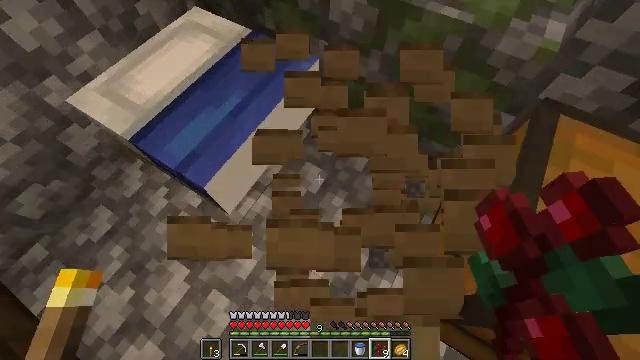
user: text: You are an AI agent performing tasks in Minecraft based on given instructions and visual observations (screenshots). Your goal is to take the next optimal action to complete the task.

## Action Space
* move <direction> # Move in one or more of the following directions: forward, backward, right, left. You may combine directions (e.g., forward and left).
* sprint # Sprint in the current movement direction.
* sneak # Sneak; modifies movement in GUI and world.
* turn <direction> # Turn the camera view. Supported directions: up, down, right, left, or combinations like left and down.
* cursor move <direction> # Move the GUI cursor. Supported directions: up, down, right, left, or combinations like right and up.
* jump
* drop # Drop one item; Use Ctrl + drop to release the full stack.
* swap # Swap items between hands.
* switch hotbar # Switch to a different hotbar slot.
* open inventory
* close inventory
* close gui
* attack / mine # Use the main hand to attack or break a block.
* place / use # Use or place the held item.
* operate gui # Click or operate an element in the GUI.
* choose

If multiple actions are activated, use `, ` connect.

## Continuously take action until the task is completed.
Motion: motion action
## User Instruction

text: Collect the blue bed by attacking it.
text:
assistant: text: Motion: attack / mine